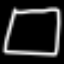
Label: square